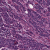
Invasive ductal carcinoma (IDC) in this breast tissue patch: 1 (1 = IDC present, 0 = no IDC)